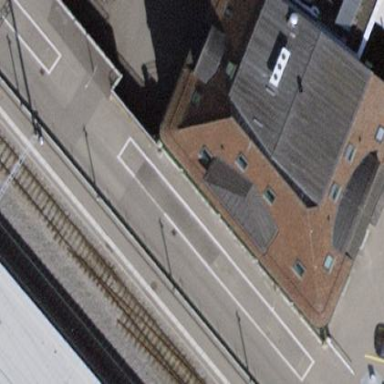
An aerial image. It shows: Street-side parking area with parallel orientation on asphalt surface.